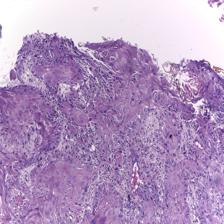
Diagnosis: OSCC